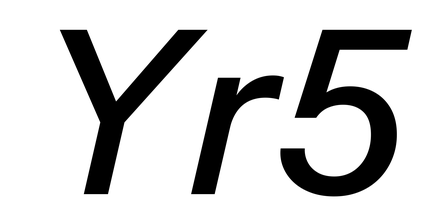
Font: InstrumentSans-Italic_Medium_Italic